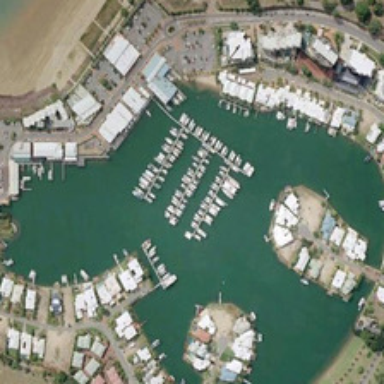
Here is a round port inside a beach with houses along the bank and boats in the water .